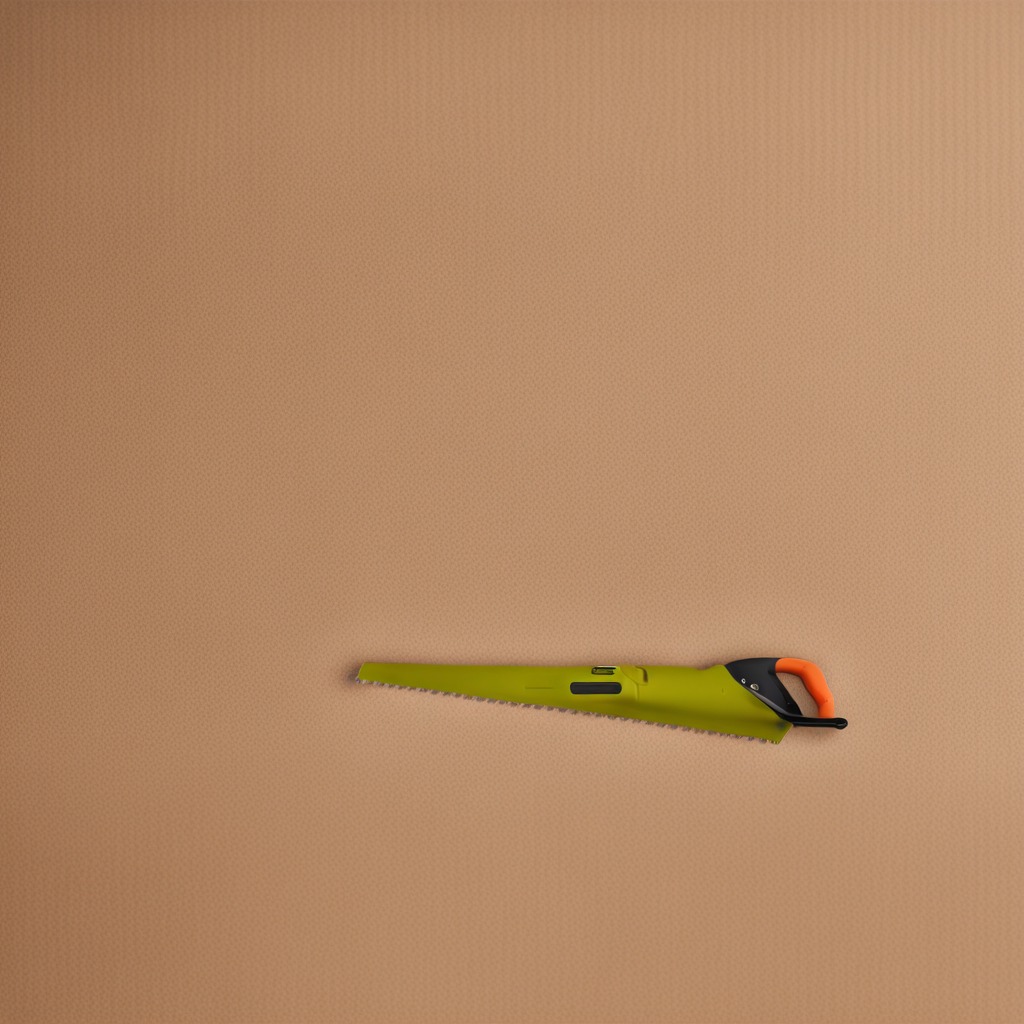
A metal saw is lying on a clean dry cardboard box surface in an outdoor workshop during daytime bright natural light soft shadows slightly creased but